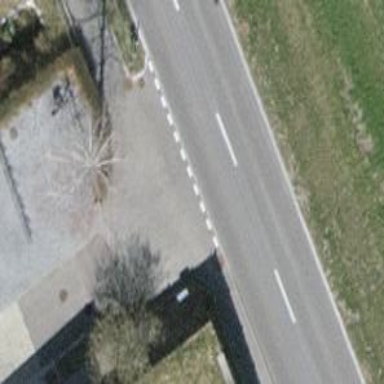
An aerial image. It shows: Service road with surface made of paving stones.